Question: The goal is to place a certain number of queens so that there is one queen in each row and column. Queens cannot attack each other, and newly placed queens cannot be captured by existing knights, but there is no need to consider whether knights can be attacked by queens. Each square on the board has a specific color, representing the cost of placing a new queen on that square. The goal is to minimize this cost while meeting these requirements (considering only the minimum cost incurred by newly added queens).
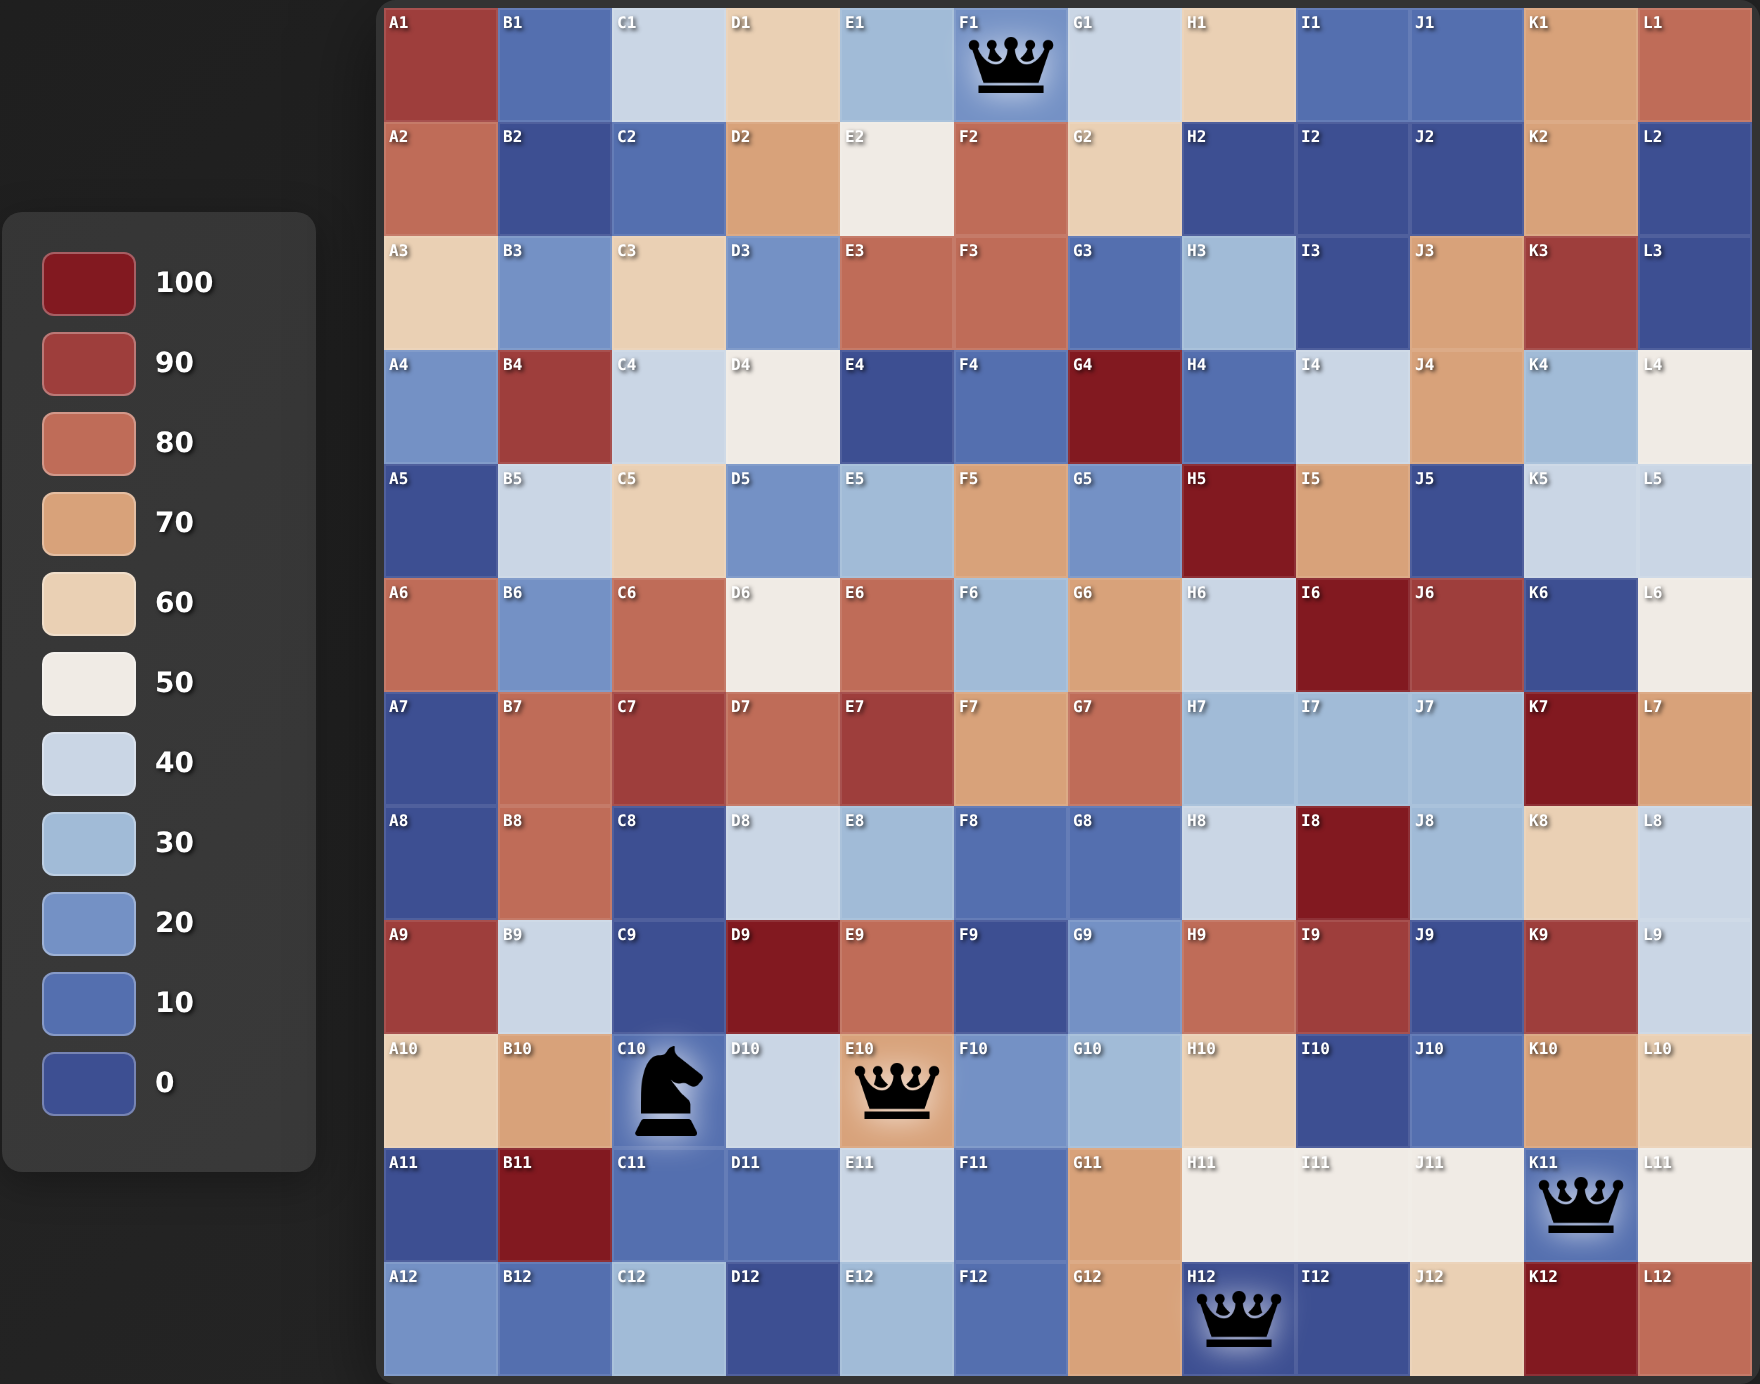
Answer: 310